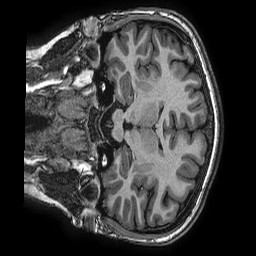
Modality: T1w
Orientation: coronal
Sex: female
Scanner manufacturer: ge
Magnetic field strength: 3 T
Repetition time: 0.0077 s
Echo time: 0.003436 s